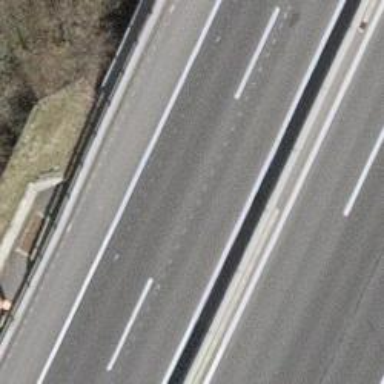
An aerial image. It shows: Bridge over motorway.